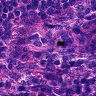
Metastatic tissue present: no